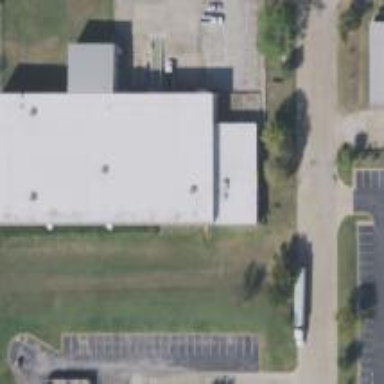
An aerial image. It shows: Commercial building.